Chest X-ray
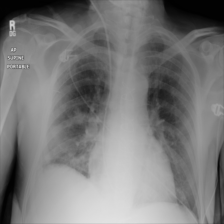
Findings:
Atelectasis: negative
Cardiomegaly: negative
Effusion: negative
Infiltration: positive
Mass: negative
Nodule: negative
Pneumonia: negative
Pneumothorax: negative
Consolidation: negative
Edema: negative
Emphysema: negative
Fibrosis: negative
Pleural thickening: negative
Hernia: negative